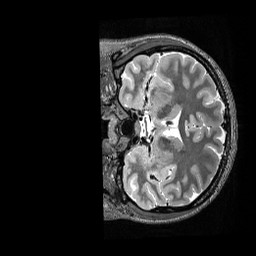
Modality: T2w
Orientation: coronal
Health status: healthy
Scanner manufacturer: siemens
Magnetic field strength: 3 T
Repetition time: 3.2 s
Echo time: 0.565 s